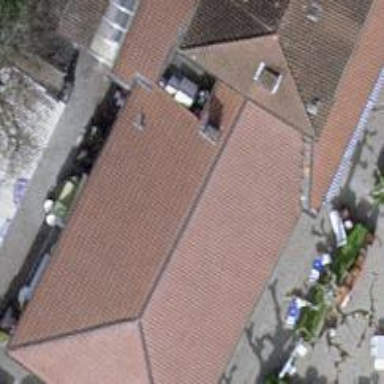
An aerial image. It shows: Restaurant.